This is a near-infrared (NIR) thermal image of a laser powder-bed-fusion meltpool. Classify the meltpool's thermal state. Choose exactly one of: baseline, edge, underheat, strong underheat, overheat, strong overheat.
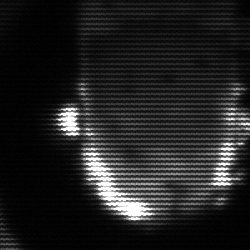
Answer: baseline